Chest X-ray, AP view. Patient: 55 years old, sex F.
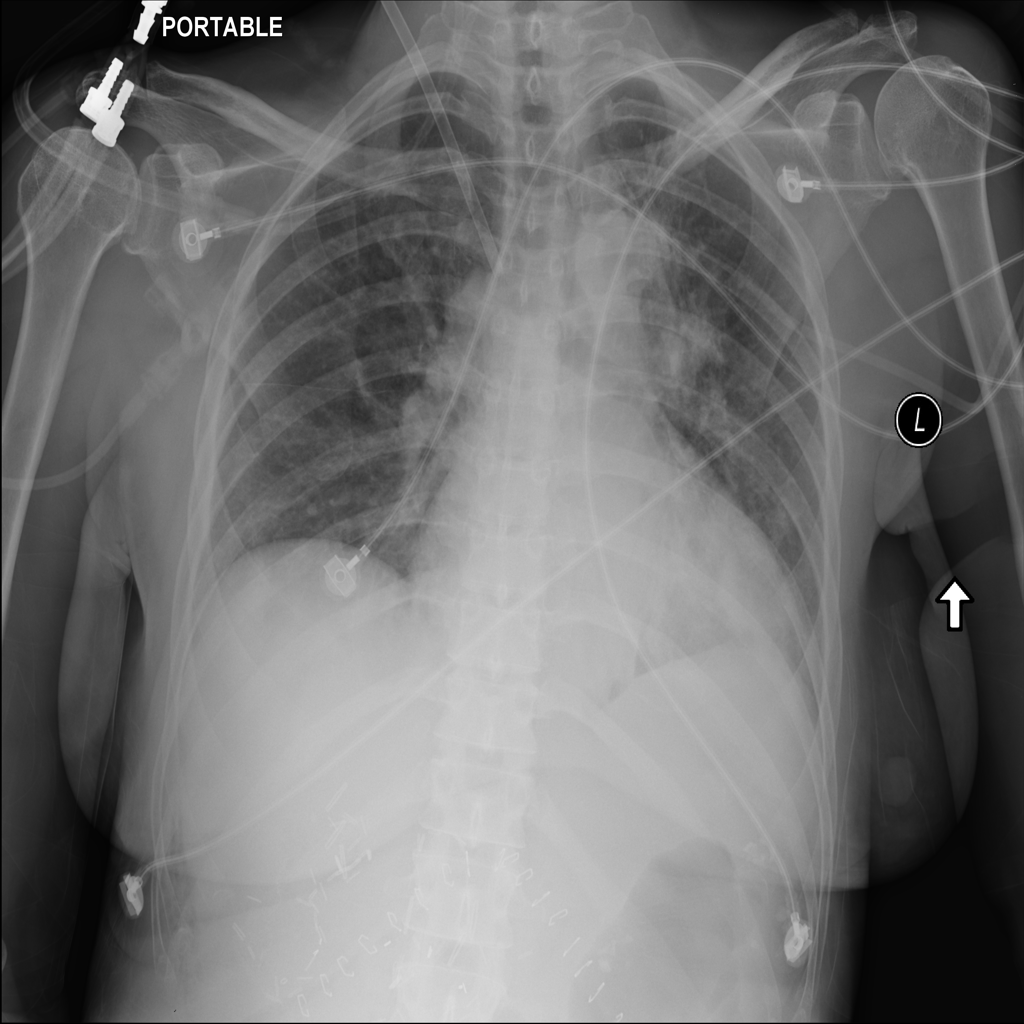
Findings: Infiltration